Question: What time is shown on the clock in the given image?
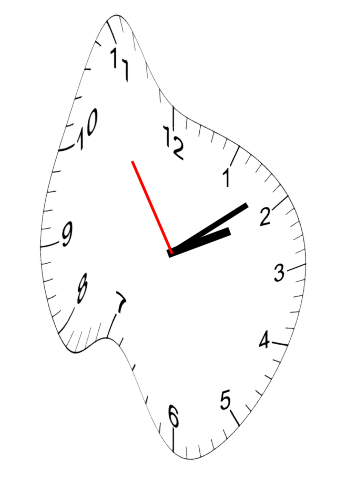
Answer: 02:08:54